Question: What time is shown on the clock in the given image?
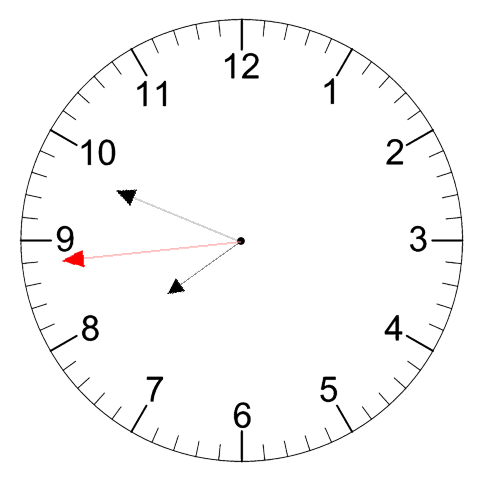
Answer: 07:48:44